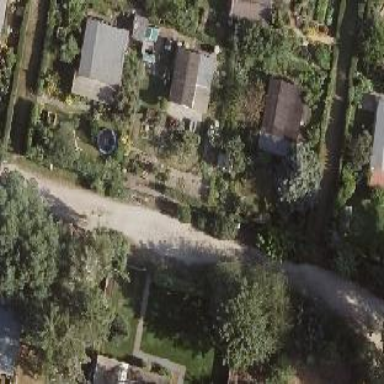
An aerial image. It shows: Plot in the allotments.